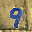
Label: 9